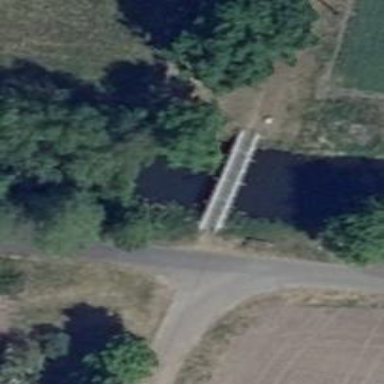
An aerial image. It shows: Path on bridge with grade3 tracktype.